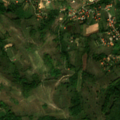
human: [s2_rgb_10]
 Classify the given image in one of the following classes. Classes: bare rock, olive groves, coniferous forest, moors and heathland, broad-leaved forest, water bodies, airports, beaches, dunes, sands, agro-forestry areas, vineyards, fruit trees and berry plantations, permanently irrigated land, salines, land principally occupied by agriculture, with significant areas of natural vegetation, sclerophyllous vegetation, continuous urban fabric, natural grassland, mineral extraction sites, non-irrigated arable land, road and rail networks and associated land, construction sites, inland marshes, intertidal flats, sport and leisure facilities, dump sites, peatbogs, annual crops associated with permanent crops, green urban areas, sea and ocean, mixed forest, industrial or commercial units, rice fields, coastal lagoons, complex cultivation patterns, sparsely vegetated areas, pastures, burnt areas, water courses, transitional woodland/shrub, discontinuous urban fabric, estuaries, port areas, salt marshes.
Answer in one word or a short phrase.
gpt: pastures, complex cultivation patterns, land principally occupied by agriculture, with significant areas of natural vegetation, broad-leaved forest